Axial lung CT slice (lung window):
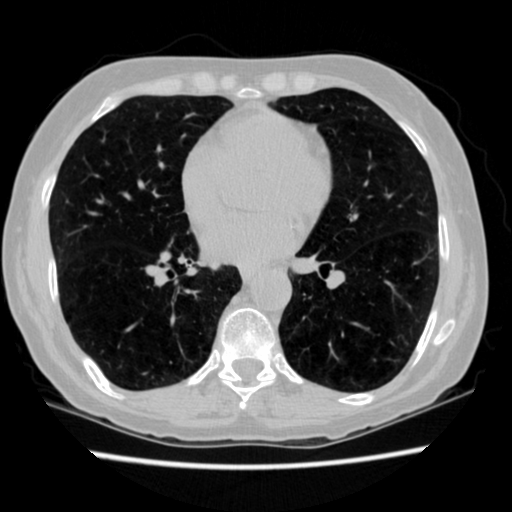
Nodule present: no